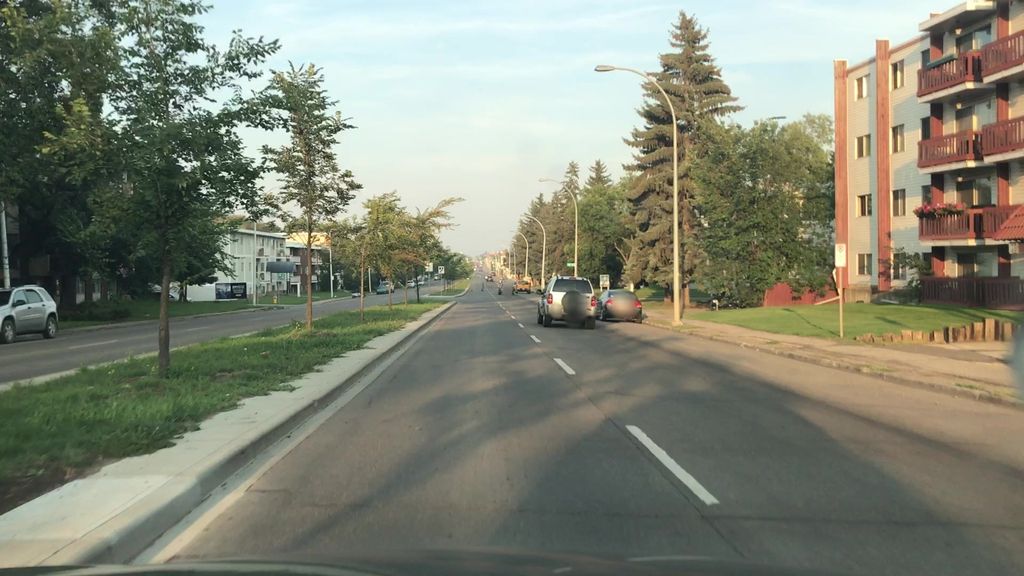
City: edmonton